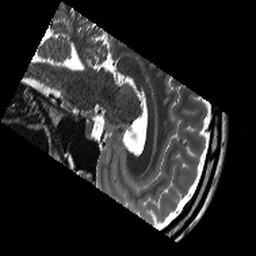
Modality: T2w
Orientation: sagittal
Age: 26
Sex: female
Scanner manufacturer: siemens
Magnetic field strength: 3 T
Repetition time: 13.15 s
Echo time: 0.082 s